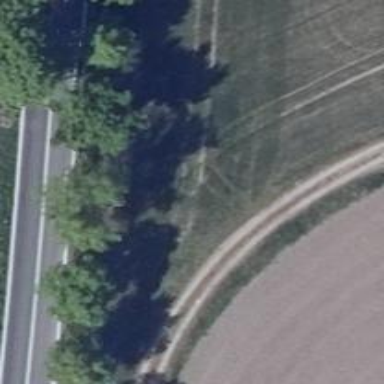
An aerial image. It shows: Track with grade5 tracktype.